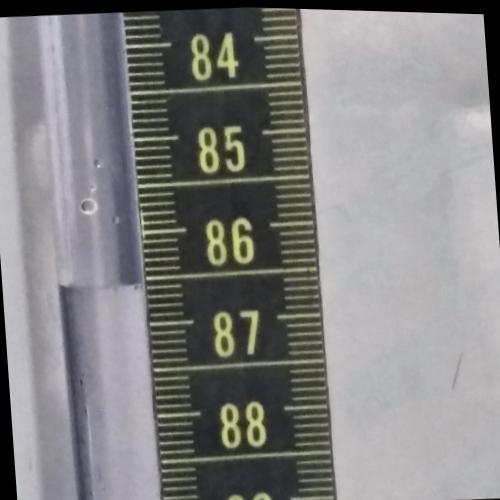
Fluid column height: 86.6 cm